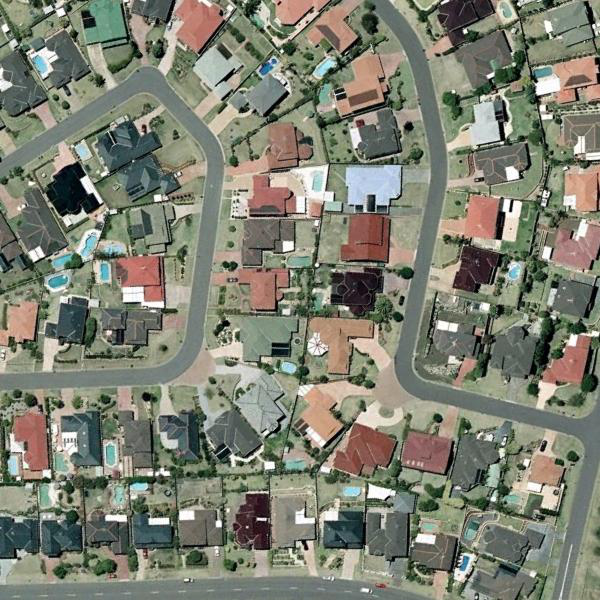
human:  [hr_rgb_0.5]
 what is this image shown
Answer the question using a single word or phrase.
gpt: dense residential